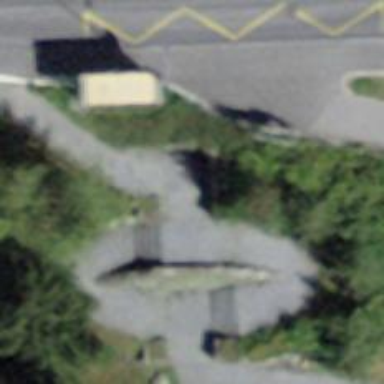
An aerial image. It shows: Road with steps.